Question: one small issue in my movieplayer..![movieplayer shows like this]
<URL> but i want to show as below screenshot
mycode:
'''
moviePlayerController = [[MPMoviePlayerController alloc] initWithContentURL:videoURL];
moviePlayerController.view.frame = CGRectMake(0,0,320,460);
moviePlayerController.fullscreen = YES;
[self.view addSubview:moviePlayerController.view];
[moviePlayerController play];
'''
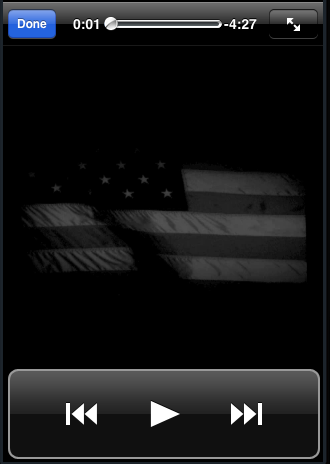
Answer: Those are the default controls for fullscreen playback, since you set 'moviePlayerController.fullscreen = YES'.
The controls you want are for embedded playback, not fullscreen.
What you want is 'moviePlayerController.controlStyle = MPMovieControlStyleEmbedded;' but you can only use it if your movie is embbeded in one of your views. Then you would have the controls that you want, including a toggle between fullscreen and embedded.